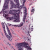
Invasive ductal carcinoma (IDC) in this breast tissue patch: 0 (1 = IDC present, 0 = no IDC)